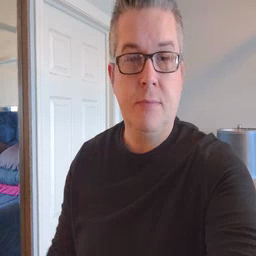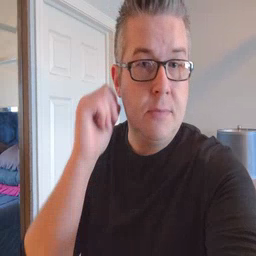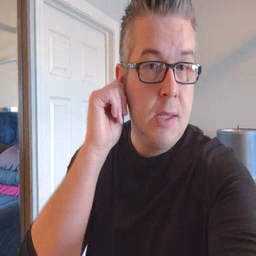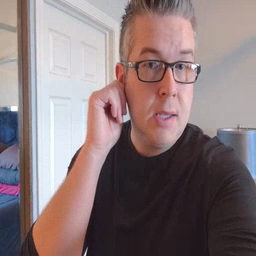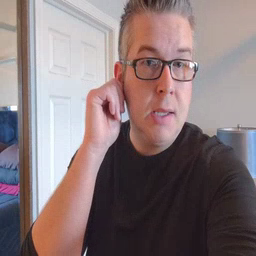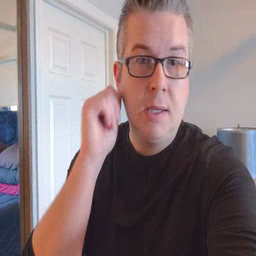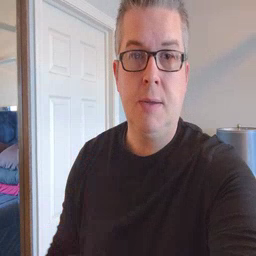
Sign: ear